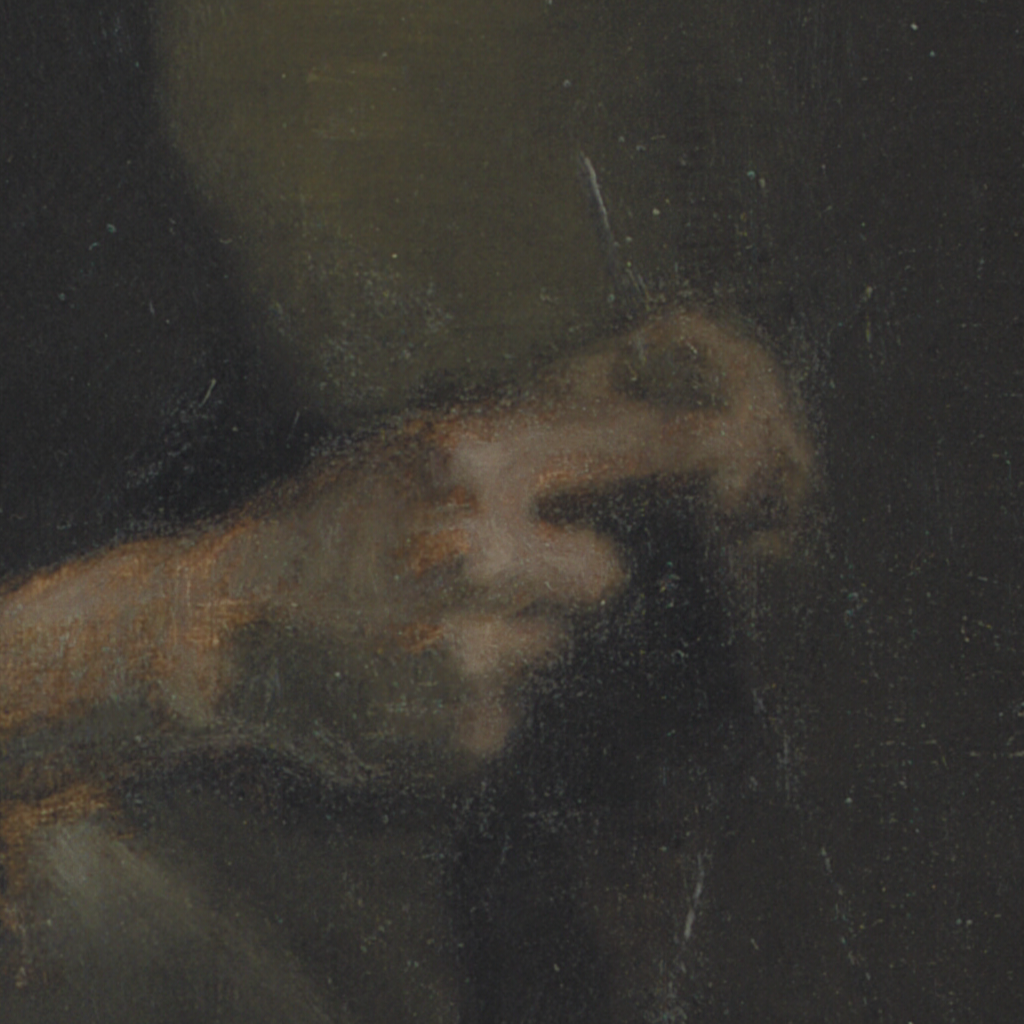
portrait painting, extreme close up, dark chiaroscuro, hands working needle through white fabric, dark atmospheric background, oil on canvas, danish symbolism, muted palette